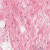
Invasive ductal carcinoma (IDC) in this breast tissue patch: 0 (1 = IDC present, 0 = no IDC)